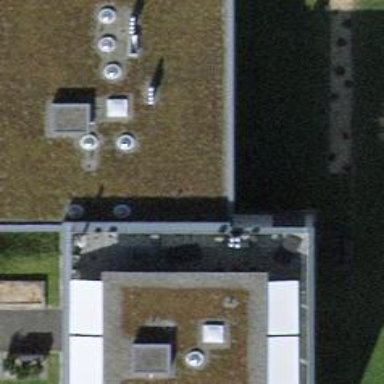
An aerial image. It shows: Flat-roofed apartment building.